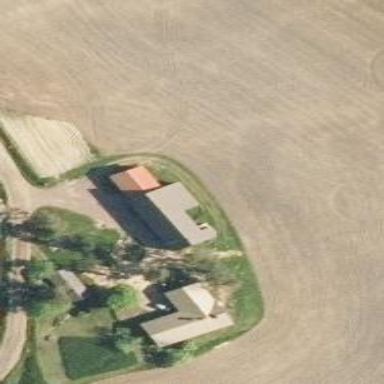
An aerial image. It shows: Farmyard area.